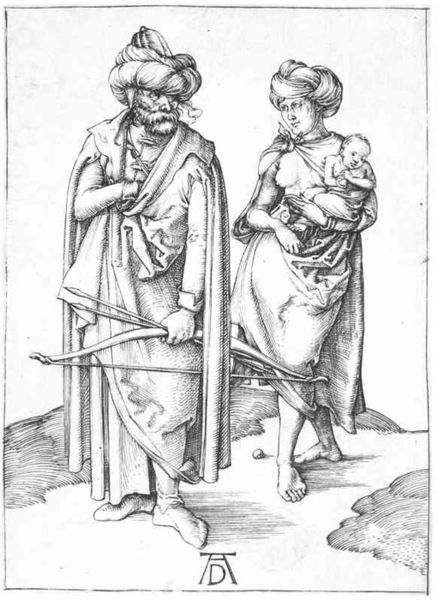
Titel: Der Orientale und sein Weib (Die Türkenfamilie)
Künstler: Albrecht Dürer
Standort: Karlsruhe
Institution: Staatliche Kunsthalle Karlsruhe
Schlagwörter: feder, fuß, hand, mann, nackt, umhang, landschaft, menschen, brust, busen, frau, grau, kleid, schwarz, skizze, weiss, zeichnung, blick, dame, gras, tuch, weg, wiese, rock, bart, kappe, arm, falten, halten, knoten, tragen, vollbart, bild, hände, signatur, gehen, gewand, mantel, familie, gewänder, kind, mutter, paar, vater, locken, renaissance, bauern, beine, bein, brüste, füße, holzschnitt, papier, bogen, alter mann, schuhe, grafik, graphik, baby, figuren, krieg, weib, weiblich, kopftuch, grimmig, halbnackt, ad, flucht, barfuss, orientalisch, spaziergang, abschied, stillen, druck, druckgraphik, druckgrafik, initialen, monogramm, schraffur, radierung, stich, schwarzweiß, buchstaben, waffe, bleistift, schritt, allegorie, jagd, jäger, jesus, brus, hamd, dürer, maria, kupferstich, schütze, turban, pfeil, islam, christentum, pfeile, josef, joseph, araber, sultan, säugling, tragetuch, suche, bogenschütze, jesuskind, epoche, albrecht, albrecht dürer, türke, wanderschaft, orientale, türken, tell, freimaurer, mama, barbusig, papa, peile, feile, ogen, türcken, ausland, ohne schuhe, d, 1400, bartträger, 1200, 1300, pfeil+, tuch frau, 11000, jäger und mutter, stich von albrecht dürer, mann und frau mit kind